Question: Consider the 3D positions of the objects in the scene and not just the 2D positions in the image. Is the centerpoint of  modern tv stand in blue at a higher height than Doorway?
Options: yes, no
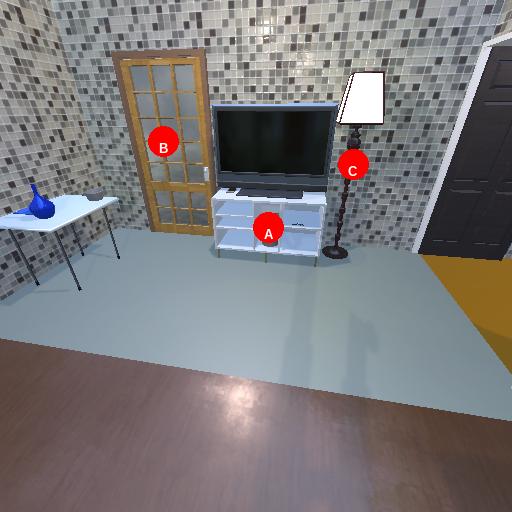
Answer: yes